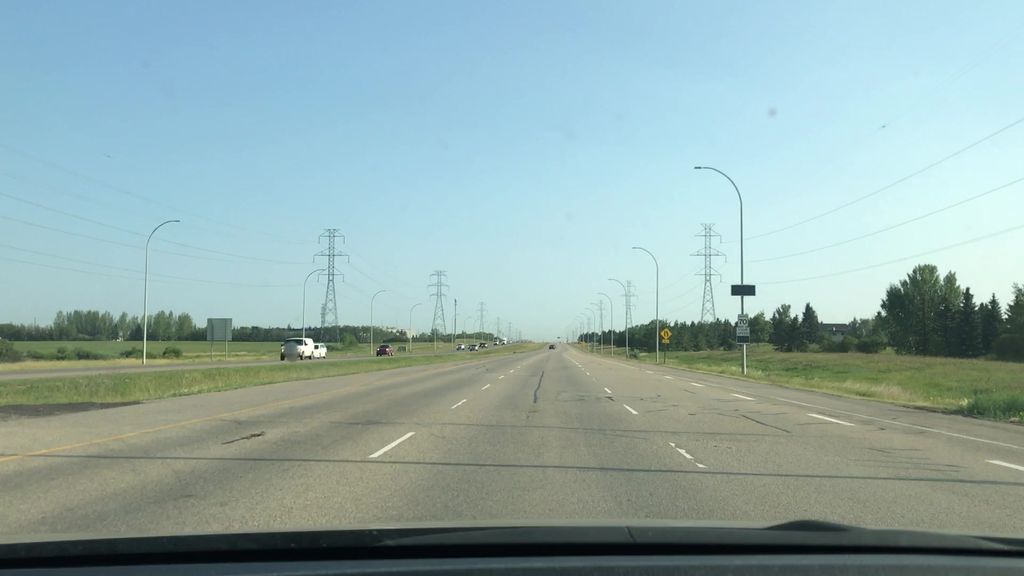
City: edmonton